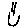
Label: smiley face